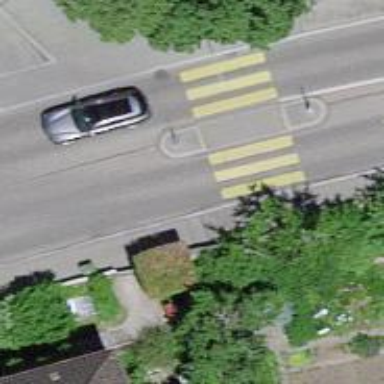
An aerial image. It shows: Uncontrolled road crossing with pedestrian island.